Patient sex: F
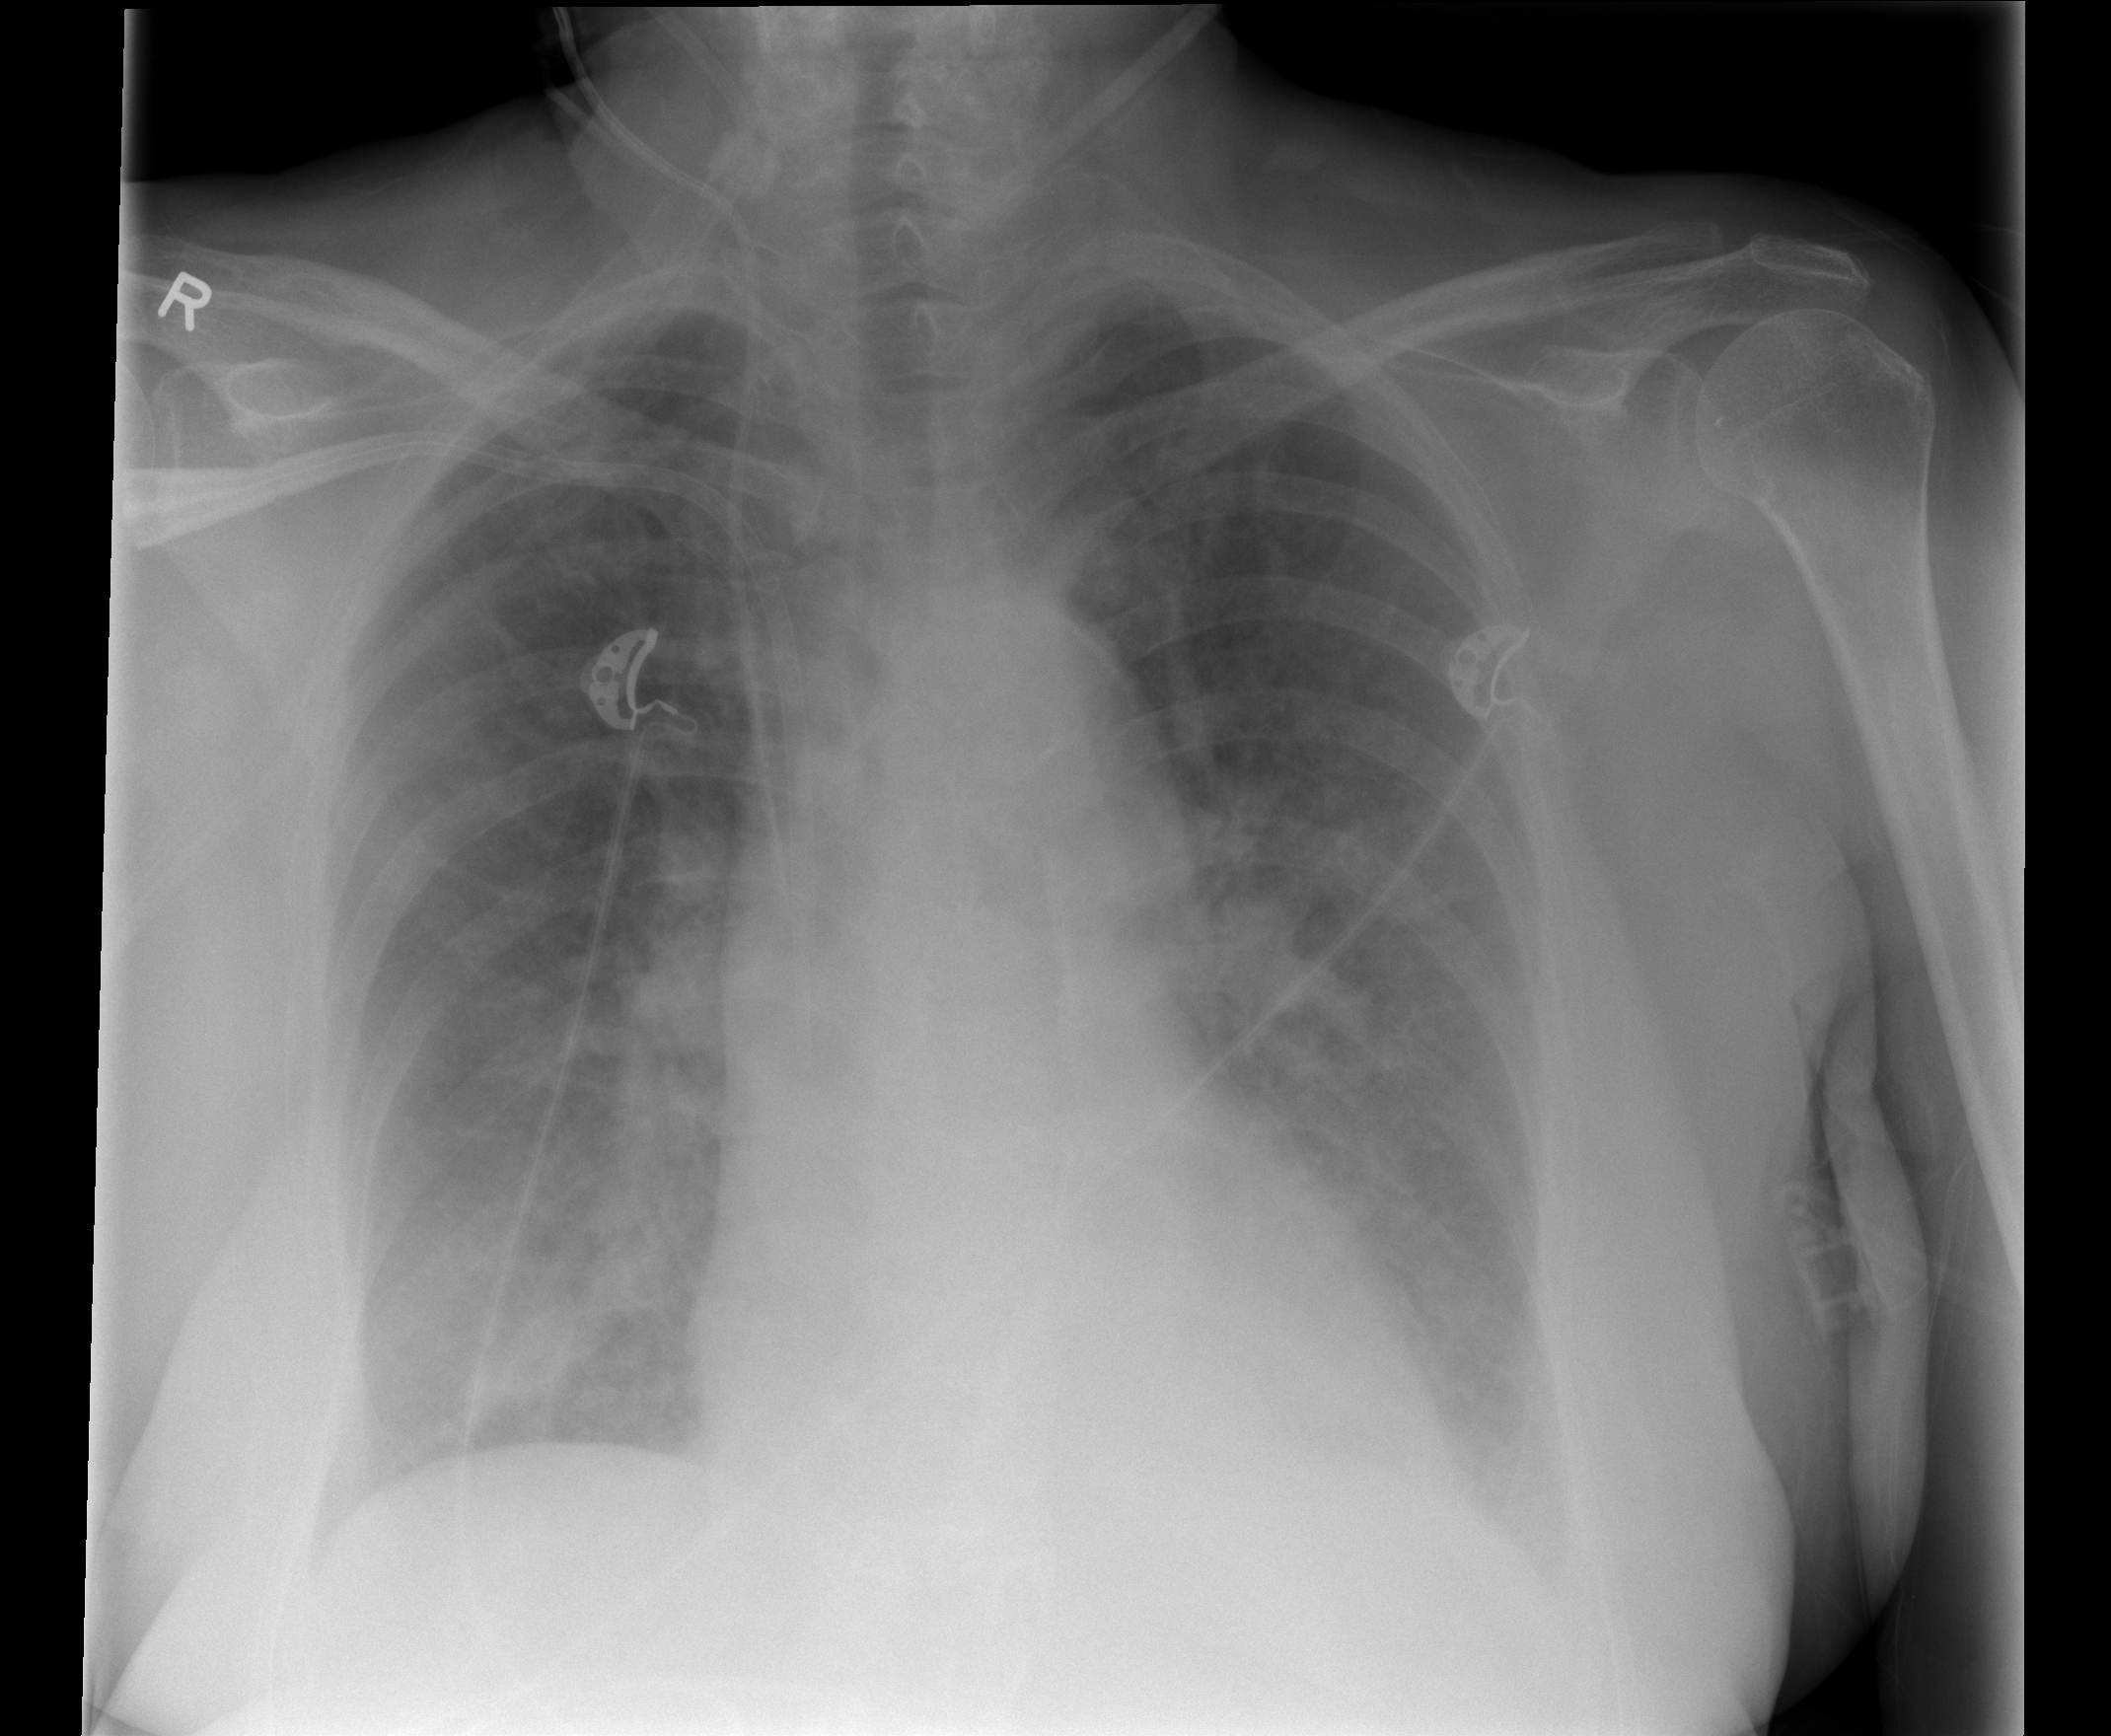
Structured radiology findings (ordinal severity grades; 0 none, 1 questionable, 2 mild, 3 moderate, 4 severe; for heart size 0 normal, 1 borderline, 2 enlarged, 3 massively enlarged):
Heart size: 1
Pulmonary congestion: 3
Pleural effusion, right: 2
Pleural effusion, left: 2
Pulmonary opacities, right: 3
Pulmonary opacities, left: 3
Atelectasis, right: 2
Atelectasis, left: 2